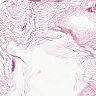
Metastatic tissue present: no